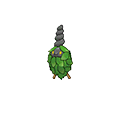
Pok\u00e9mon: burmy